Field crop: maize
Growth stage: 2
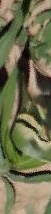
Species: maize